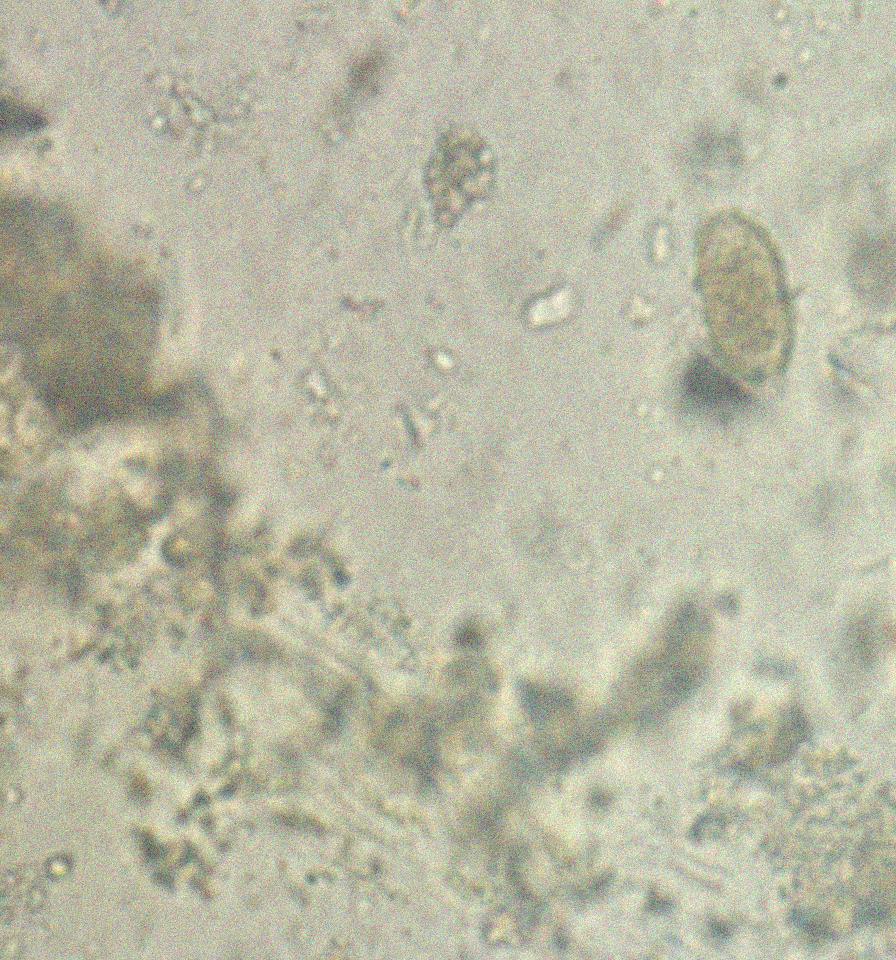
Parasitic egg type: Capillaria philippinensis